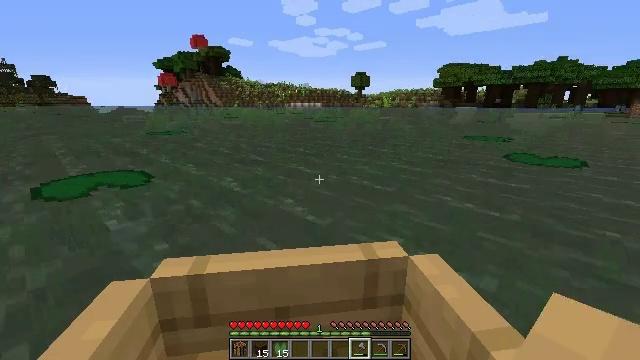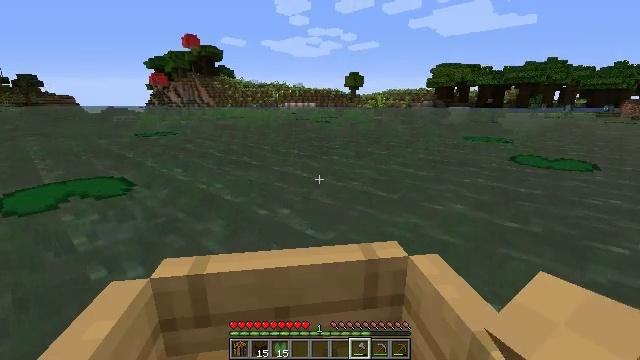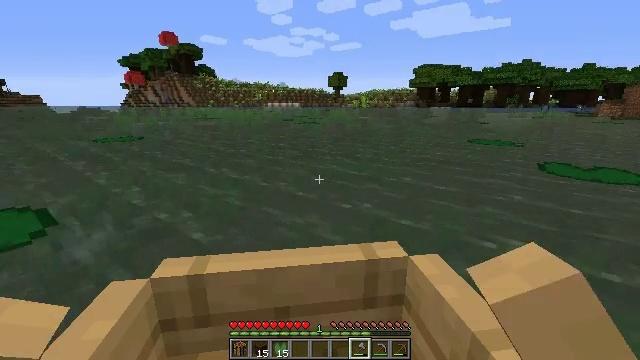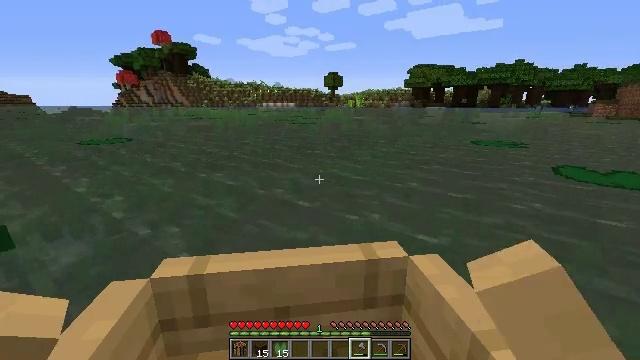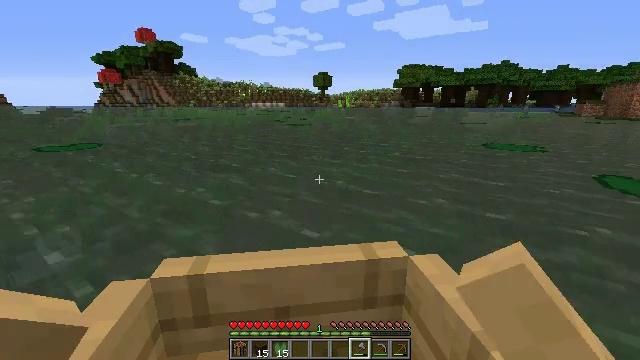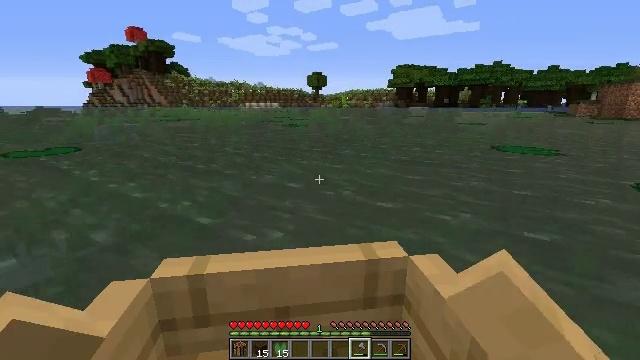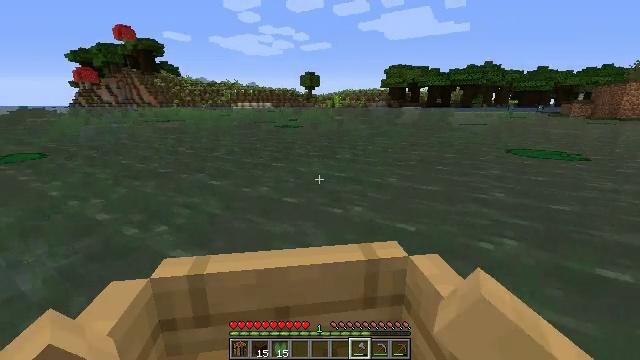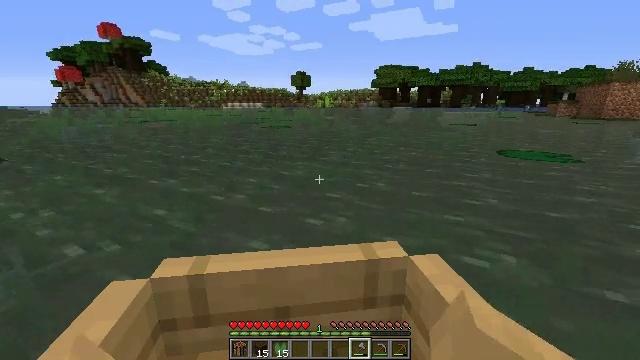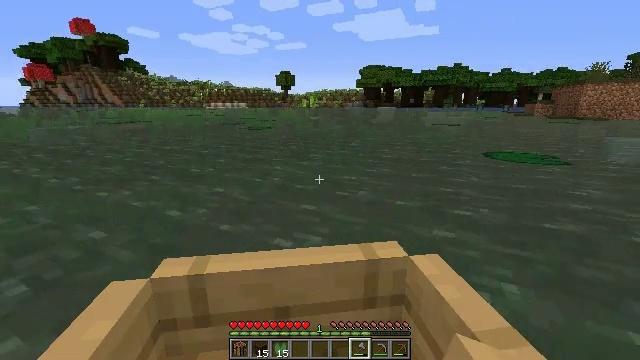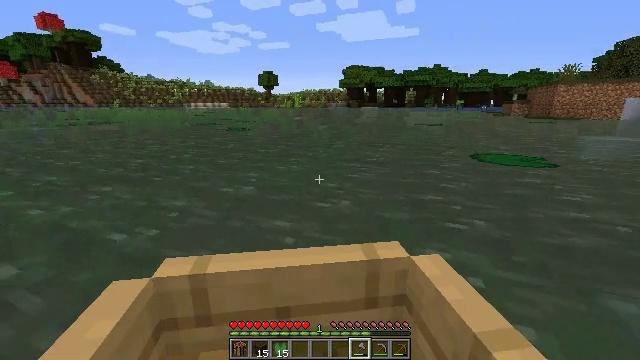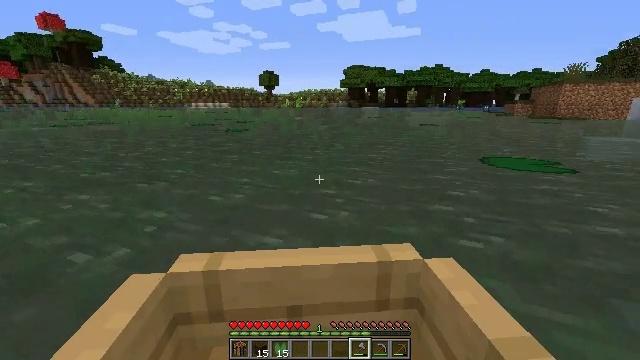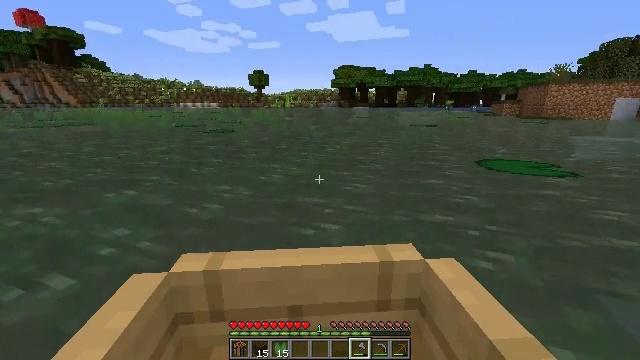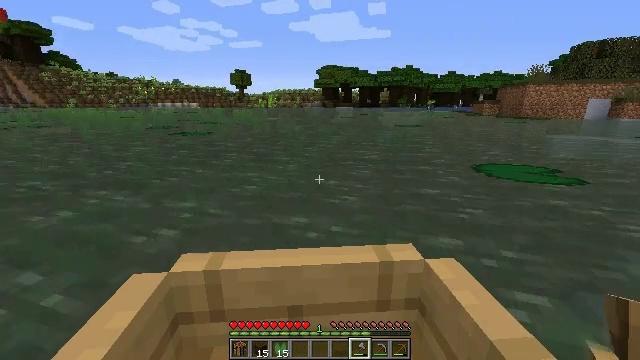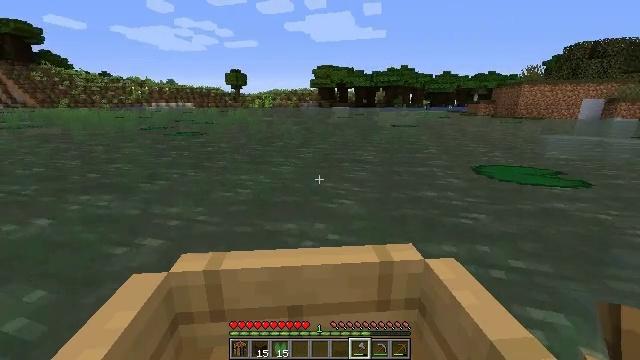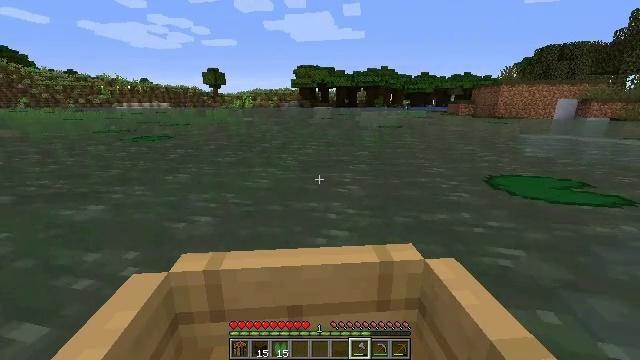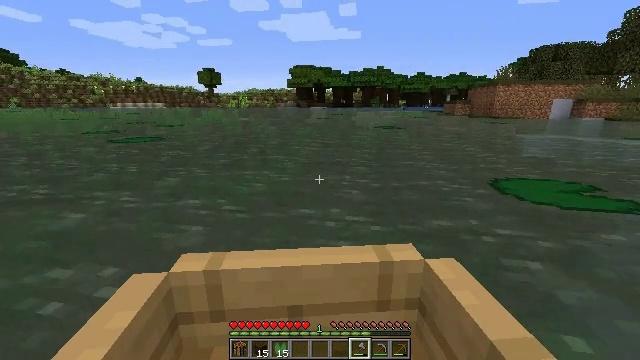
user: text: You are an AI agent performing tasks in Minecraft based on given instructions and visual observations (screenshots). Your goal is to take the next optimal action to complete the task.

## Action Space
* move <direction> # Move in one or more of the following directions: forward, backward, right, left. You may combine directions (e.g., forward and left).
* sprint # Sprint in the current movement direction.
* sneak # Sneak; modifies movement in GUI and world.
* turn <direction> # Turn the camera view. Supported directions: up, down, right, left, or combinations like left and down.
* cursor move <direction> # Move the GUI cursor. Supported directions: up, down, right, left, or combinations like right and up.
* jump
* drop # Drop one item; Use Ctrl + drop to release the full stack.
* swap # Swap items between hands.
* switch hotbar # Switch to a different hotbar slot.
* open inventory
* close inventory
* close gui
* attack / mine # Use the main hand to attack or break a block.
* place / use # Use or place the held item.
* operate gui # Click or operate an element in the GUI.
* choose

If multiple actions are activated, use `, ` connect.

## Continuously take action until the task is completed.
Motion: motion action
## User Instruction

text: Remove a lily pad from the inventory.
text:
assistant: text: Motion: move forward
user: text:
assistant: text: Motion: move forward
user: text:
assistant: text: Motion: move forward
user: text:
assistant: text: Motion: move forward
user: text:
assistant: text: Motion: move forward
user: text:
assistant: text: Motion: move forward and move right
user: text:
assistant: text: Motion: move forward and move right
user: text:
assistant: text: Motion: move forward and move right
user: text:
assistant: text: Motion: move forward
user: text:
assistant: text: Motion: move forward, turn left
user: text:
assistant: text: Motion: move forward
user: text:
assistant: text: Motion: move forward
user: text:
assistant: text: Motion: move forward
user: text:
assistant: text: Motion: move forward
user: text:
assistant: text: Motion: move forward
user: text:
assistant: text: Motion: move forward
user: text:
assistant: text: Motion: move forward
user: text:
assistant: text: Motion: move forward and move left
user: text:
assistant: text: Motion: move forward and move left
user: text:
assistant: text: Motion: move forward and move left
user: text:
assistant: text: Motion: move forward
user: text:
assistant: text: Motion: move forward
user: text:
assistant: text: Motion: move forward
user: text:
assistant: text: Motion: move forward
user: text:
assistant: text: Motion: move forward
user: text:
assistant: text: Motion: move forward
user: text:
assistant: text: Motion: move forward
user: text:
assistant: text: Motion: move forward
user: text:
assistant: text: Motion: move forward
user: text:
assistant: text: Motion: move forward and move right